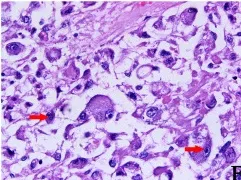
Histopathology features of primary tumors. Epithelioid tumor cells are large, and ,diverse, with some adipose vacuolar, and . The nuclei were enlarged and deeply stained, partially vacuolated, and accompanied by obvious nucleoli (indicated by the arrow in (F)). . H&E, x400).
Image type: pathology (h&e)